【题型】解答题　【知识点】立体几何　【难度】easy
如图所示，某建筑物模型无下底面，有上底面，其外观是圆柱，底部挖去一个圆锥；已知圆柱与圆锥的底面大小相同，圆柱的底面半径为 6cm，高为 20cm，圆锥母线为 10cm。

(1) 计算该模型的体积；

(2) 现需使用油漆对 100 个该种模型进行涂层，油漆费用为每平方厘米 0.03 元，总费用是多少？
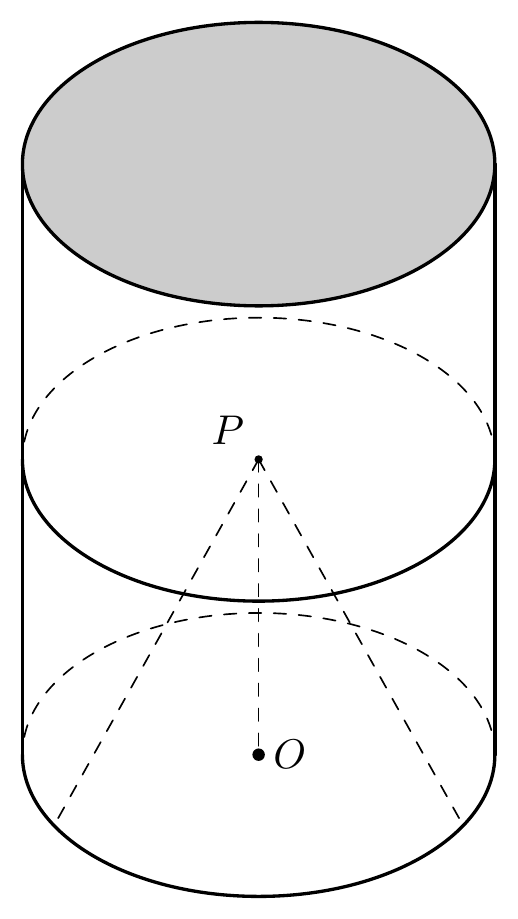
【解答】
【详解】
(1) 设圆锥的高为 \(h_1\)，由题意得圆锥母线为 \(10\,\text{cm}\)，圆锥的底面半径为 \(6\,\text{cm}\)，则
\[
h_1 = \sqrt{10^2 - 6^2} = 8\,\text{(cm)},
\]
设圆柱的底面半径为 \(r\)，高为 \(h\)，由已知可得 \(r = 6\,\text{(cm)}\)，\(h = 20\,\text{(cm)}\)，

所以圆柱的体积
\[
V_1 = \pi r^2 h = \pi \times 6^2 \times 20 = 720\pi\,\text{(cm}^3\text{)},
\]
圆锥的体积
\[
V_2 = \frac{1}{3}\pi r^2 h_1 = \frac{1}{3} \times \pi \times 6^2 \times 8 = 96\pi\,\text{(cm}^3\text{)},
\]
故该几何体的体积为
\[
V = 720\pi - 96\pi = 624\pi\,\text{(cm}^3\text{)}.
\]

(2) 圆柱的侧面积为 \(S_1 = 2\pi r \cdot 20 = 240\pi\,\text{(cm}^2\text{)}\)，圆柱的上底面的面积为 \(S_2 = 36\pi\,\text{(cm}^2\text{)}\)，

圆锥侧面积为
\[
S_3 = \pi \times 6 \times 10 = 60\pi\,\text{(cm}^2\text{)}.
\]
一个模型的表面积
\[
S = 240\pi + 36\pi + 60\pi = 336\pi\,\text{(cm}^2\text{)},
\]
所以总费用为
\[
336\pi \times 100 \times 0.03 = 1008\pi\ \text{（元）}.
\]